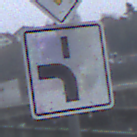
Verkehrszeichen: VerlaufVorfahrtsstrasse5
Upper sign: Vorfahrtsstrasse
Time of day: MorningAfternoon
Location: Outdoor (Suburban)
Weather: Overcast
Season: NotSpecified
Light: Natural